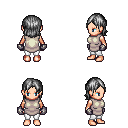
a pixel art fantasy rpg character, female body template, human, light skin, white tunic, white pants, gray long bangs hairstyle, metal gloves, four views (front, back, left, right), 2x2 character sprite sheet, small pixel art, hard edges, no anti-aliasing